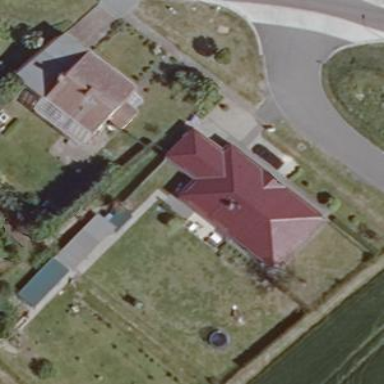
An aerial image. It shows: Detached building.